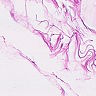
Metastatic tissue present: no